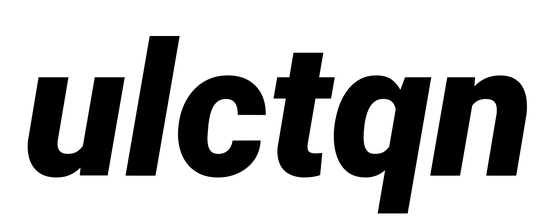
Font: Roboto-Italic_Black_Italic